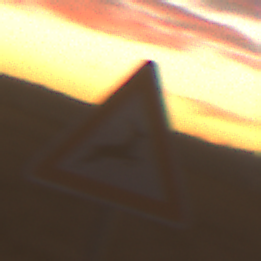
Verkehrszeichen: WildwechselLinks
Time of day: SunriseSunset
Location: Outdoor (Nature)
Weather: PartlyCloudy
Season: NotSpecified
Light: Natural